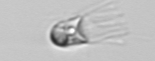
Label: Balanion